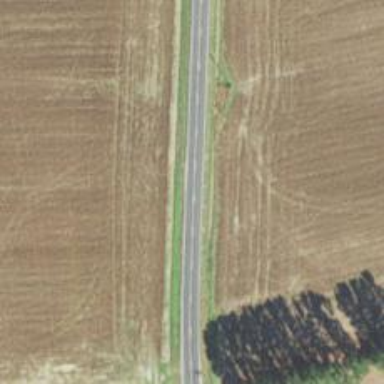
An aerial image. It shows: Tertiary road.